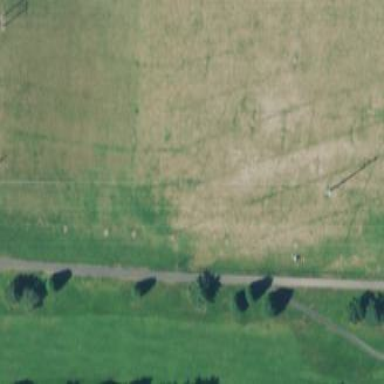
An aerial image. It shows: Grassy area designated as driving range for golf.